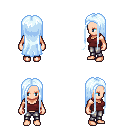
a pixel art fantasy rpg character, female body template, human, light skin, maroon pirate shirt, metal pants, white cyan extra-long hairstyle, four views (front, back, left, right), 2x2 character sprite sheet, small pixel art, hard edges, no anti-aliasing